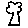
Label: tree